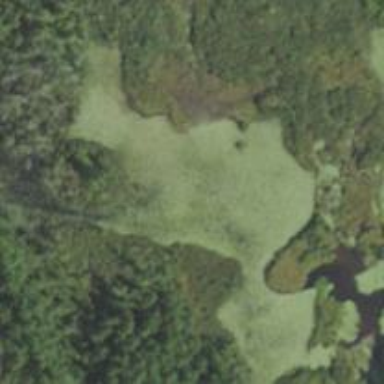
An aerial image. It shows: Marsh wetland.